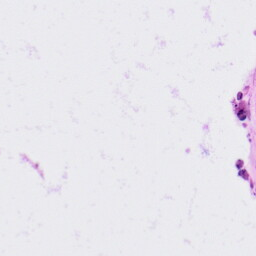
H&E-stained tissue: Colon